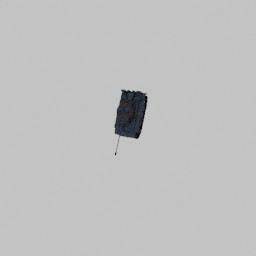
Label: mechanical